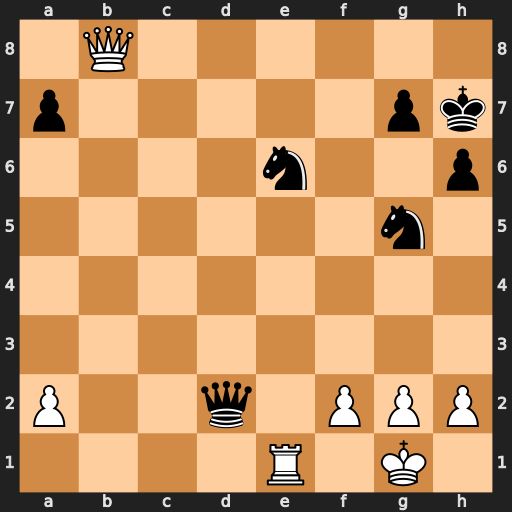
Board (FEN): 1Q6/p5pk/4n2p/6n1/8/8/P2q1PPP/4R1K1
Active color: w
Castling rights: -
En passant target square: -
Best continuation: Qb1+ Kg8 h4 Nh3+ gxh3